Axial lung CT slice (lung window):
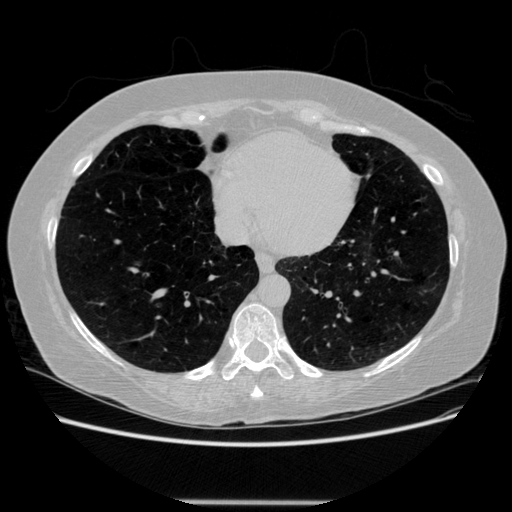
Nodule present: no